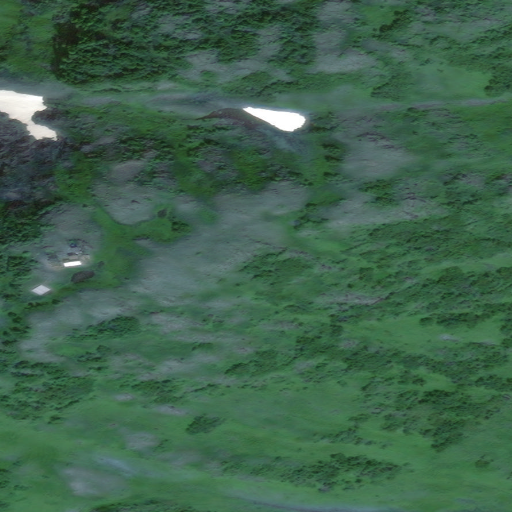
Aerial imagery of mountain in Alaska named Saddle Mountain containing only unknown